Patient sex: F
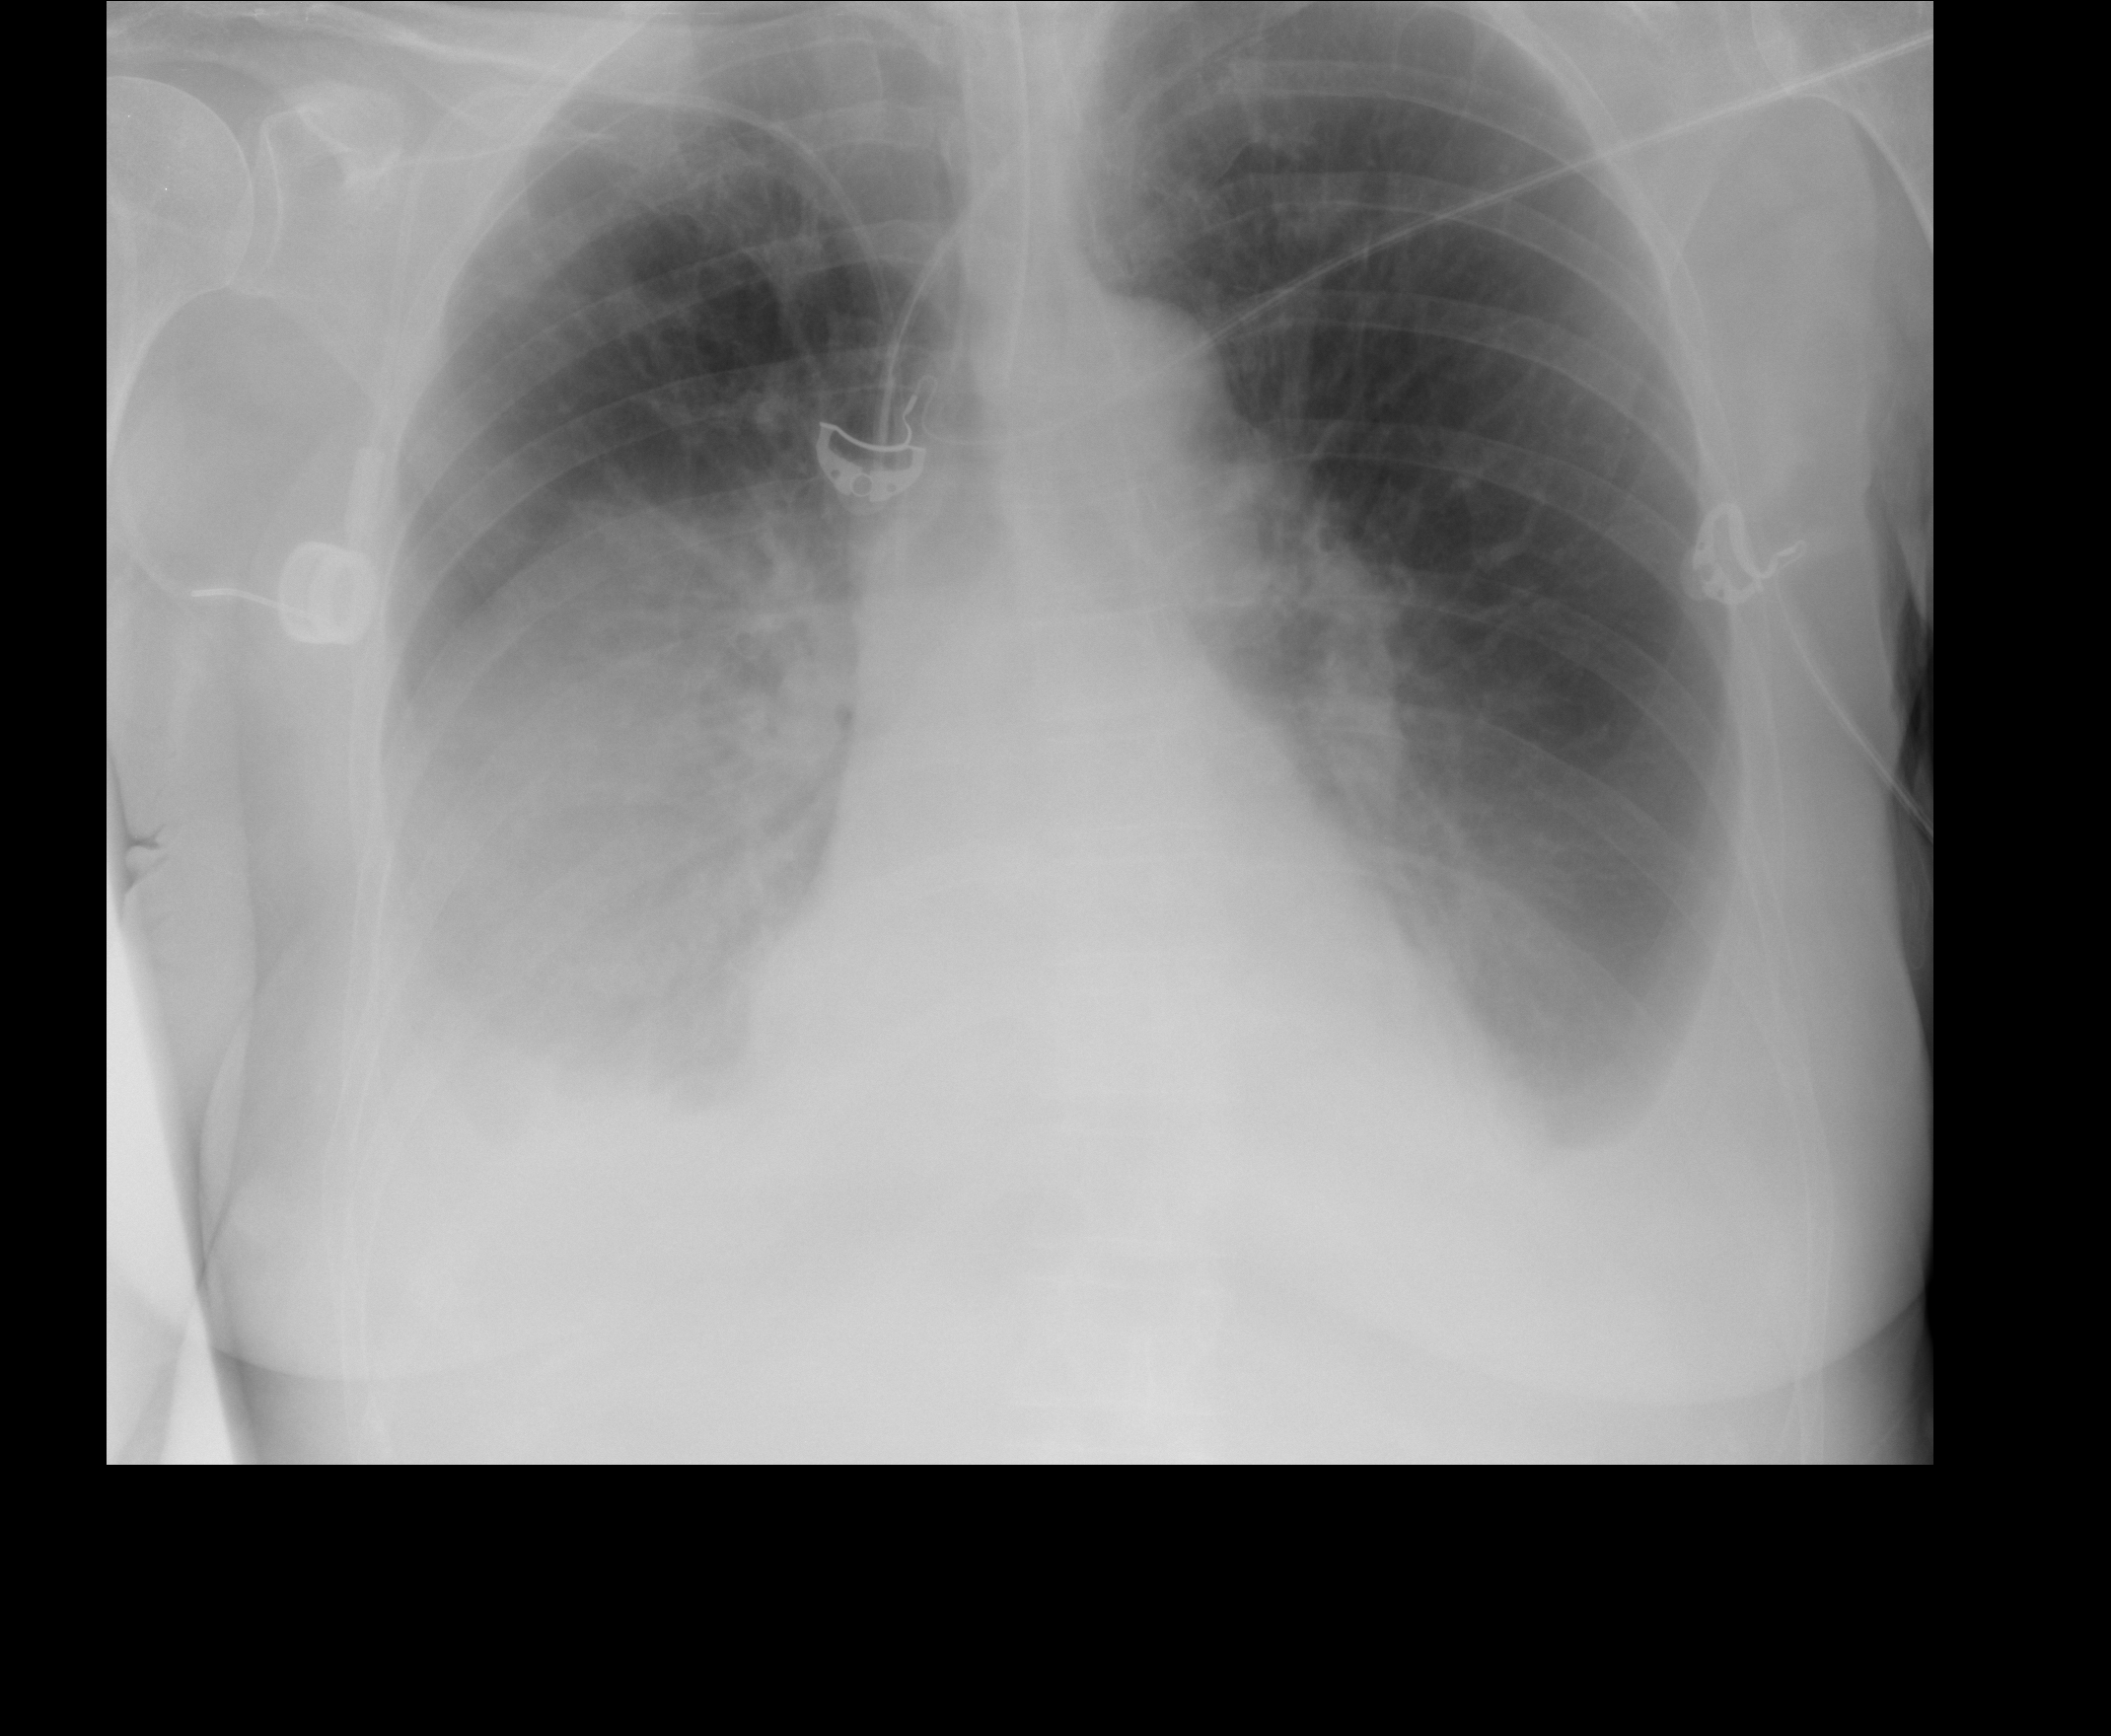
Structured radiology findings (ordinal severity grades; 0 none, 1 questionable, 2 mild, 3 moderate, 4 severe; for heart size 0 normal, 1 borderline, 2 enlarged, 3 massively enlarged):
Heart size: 0
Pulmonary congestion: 0
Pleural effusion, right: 3
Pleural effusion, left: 2
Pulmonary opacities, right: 2
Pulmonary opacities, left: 0
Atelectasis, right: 0
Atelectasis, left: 0